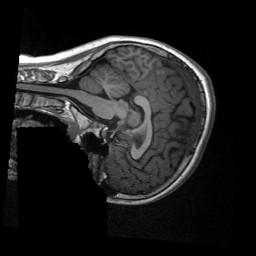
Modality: T1w
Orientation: sagittal
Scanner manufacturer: siemens
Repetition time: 2.3 s
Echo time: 0.00229 s